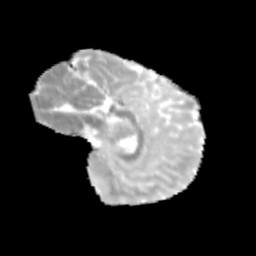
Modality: MD
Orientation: sagittal
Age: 9
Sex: male
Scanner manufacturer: siemens
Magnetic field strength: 3 T
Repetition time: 3.8 s
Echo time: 0.07 s